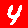
Digit: 4